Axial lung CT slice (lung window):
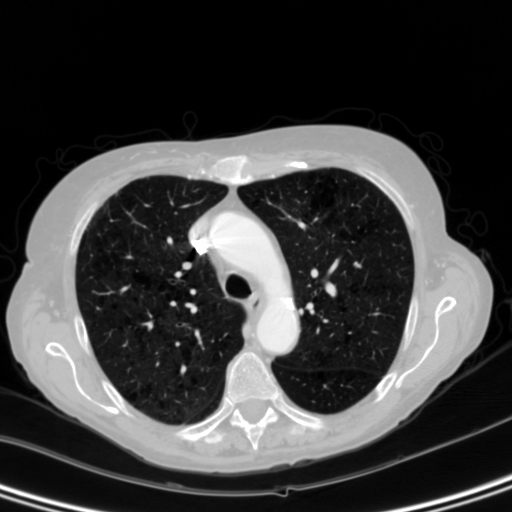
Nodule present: no